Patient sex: M
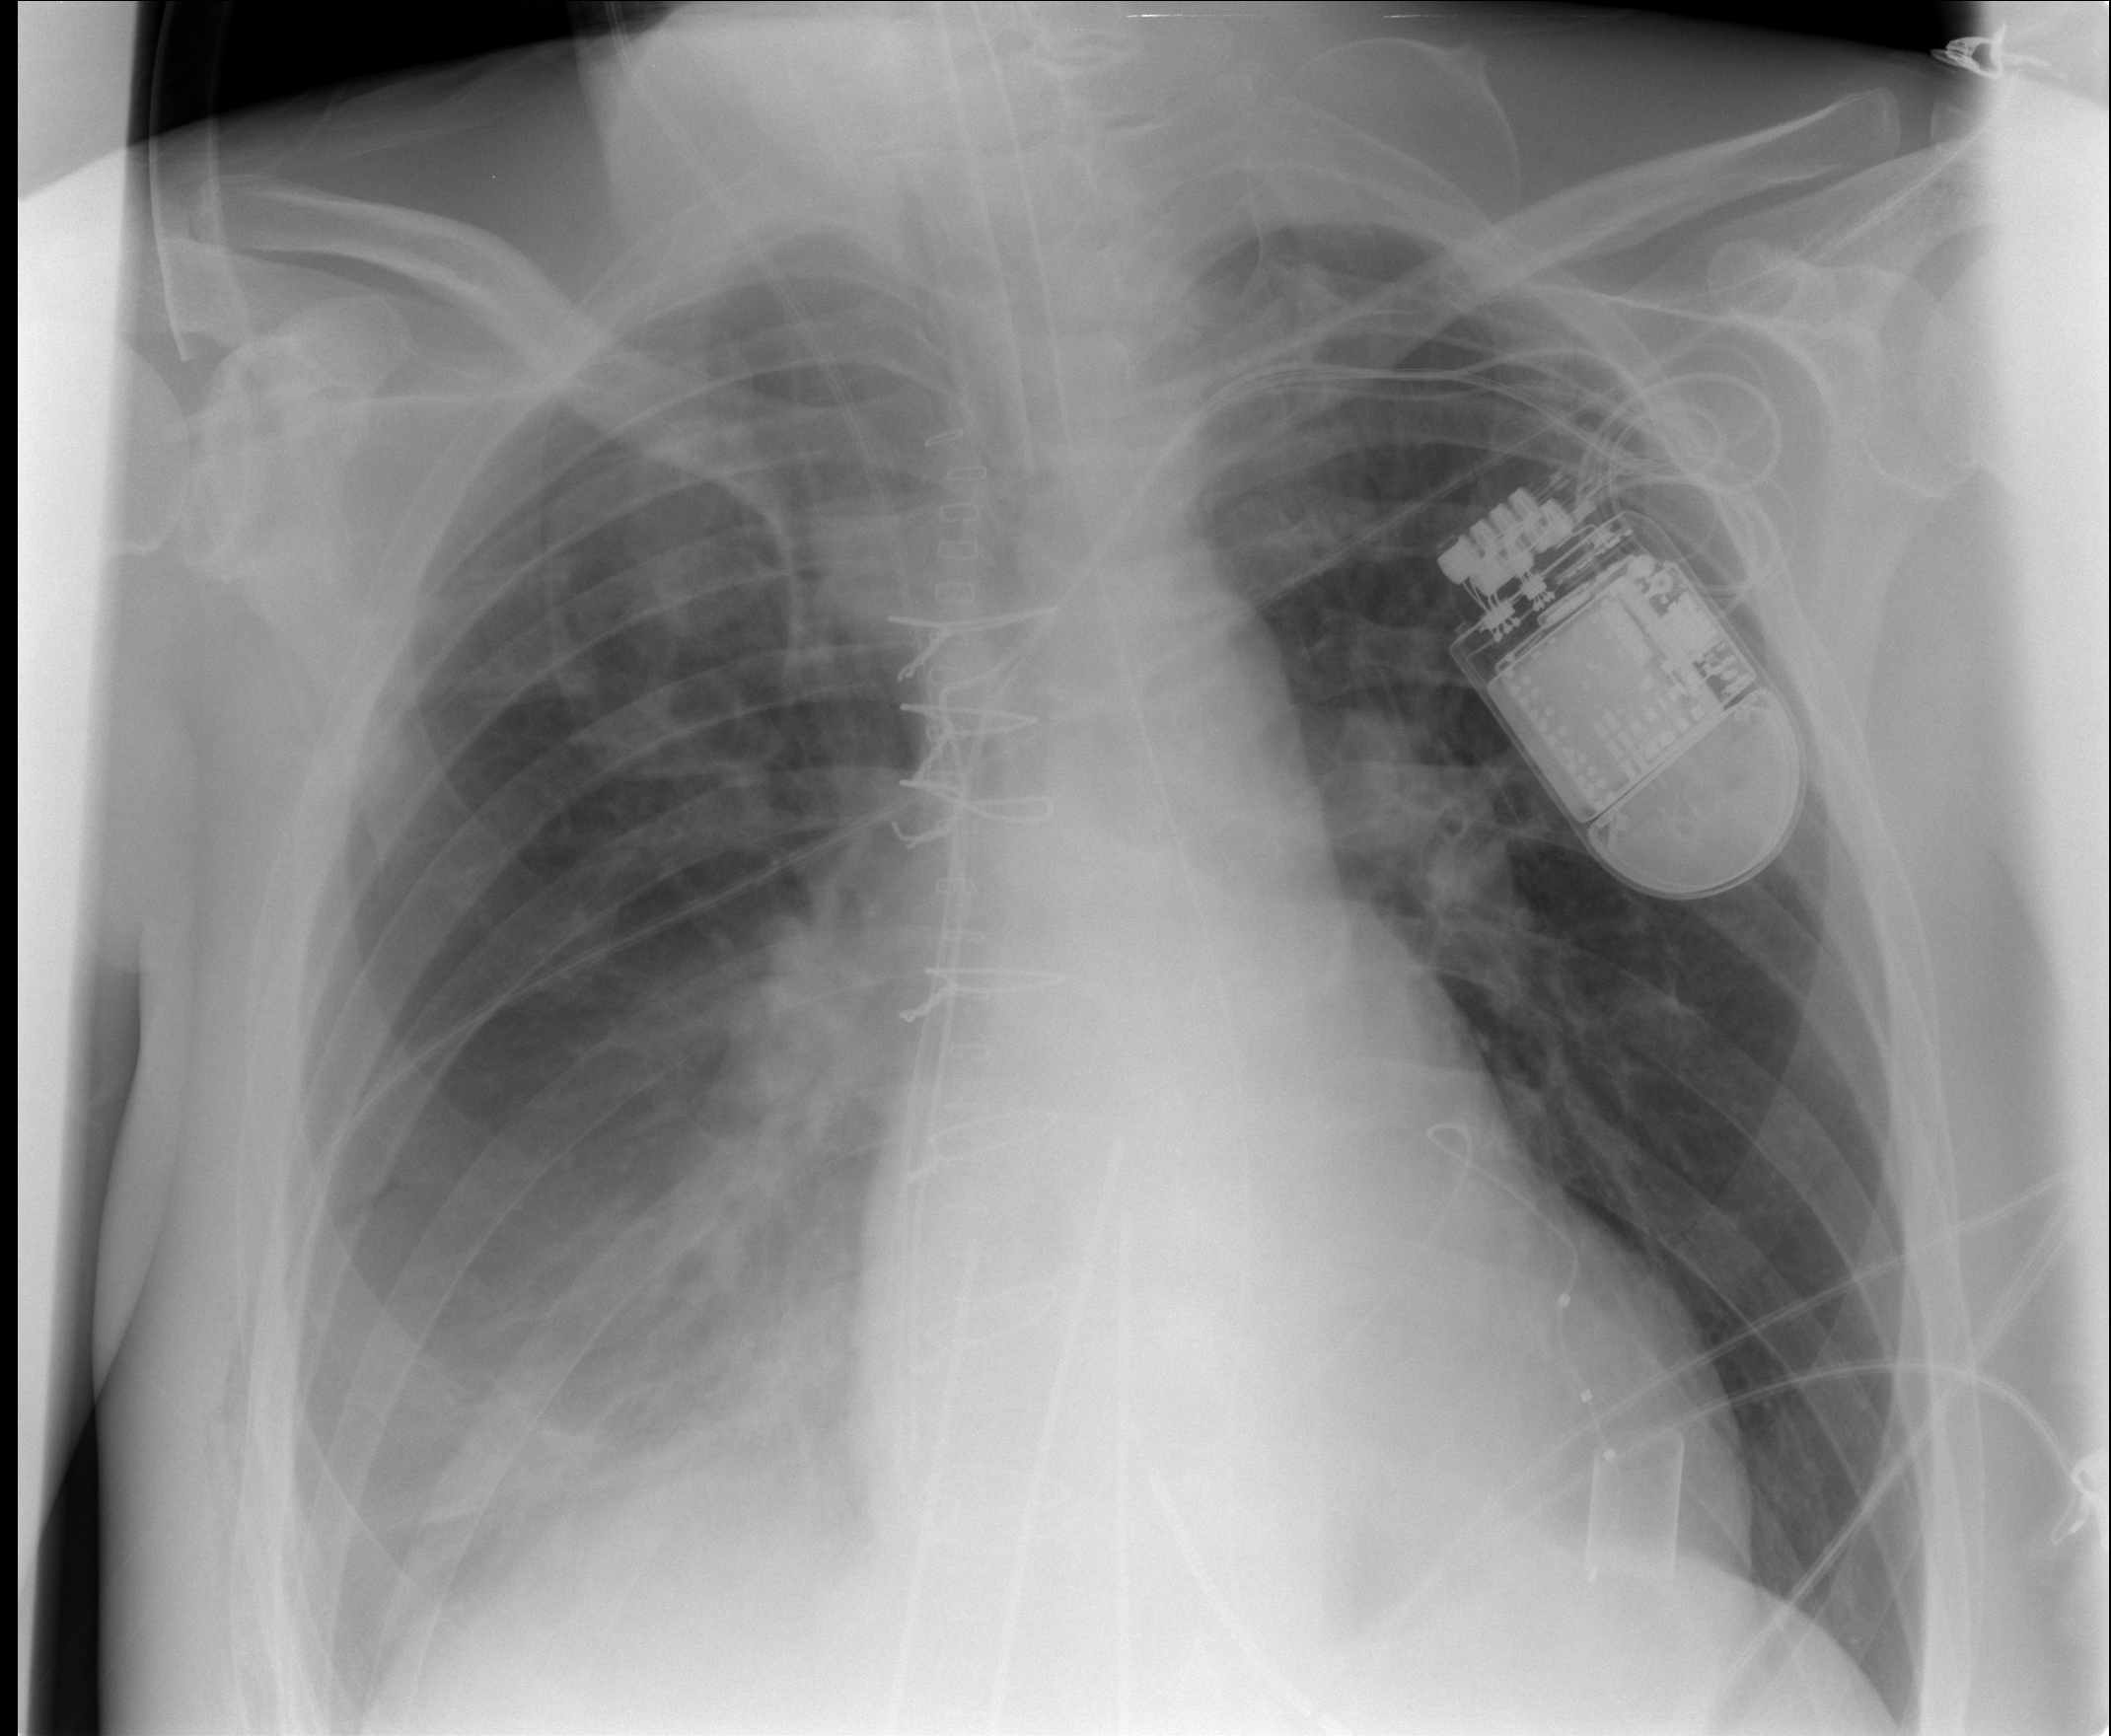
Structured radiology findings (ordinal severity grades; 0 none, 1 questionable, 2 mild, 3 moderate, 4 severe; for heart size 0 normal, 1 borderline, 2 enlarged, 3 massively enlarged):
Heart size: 2
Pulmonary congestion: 1
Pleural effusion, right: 2
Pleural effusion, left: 0
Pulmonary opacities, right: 0
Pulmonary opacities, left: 0
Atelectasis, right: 2
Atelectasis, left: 0